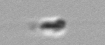
Label: flagellate_morphotype3